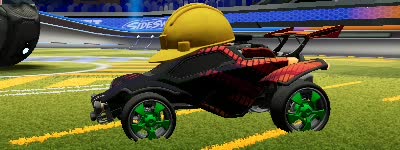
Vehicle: octane